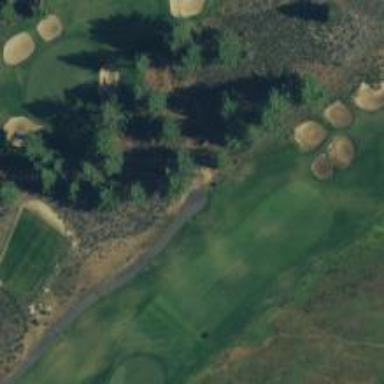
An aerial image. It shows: Path designated for golf carts.